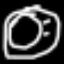
Label: donut